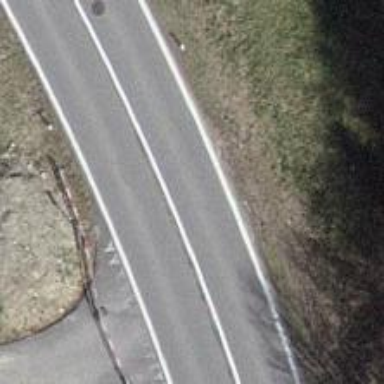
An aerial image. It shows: Primary highway.